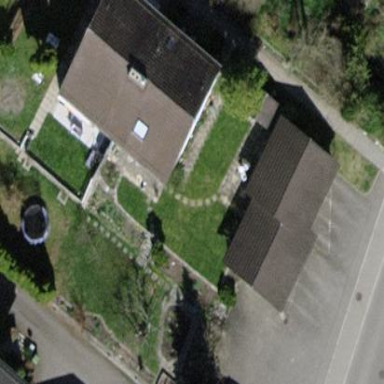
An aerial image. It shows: Residential building with pitched roof.